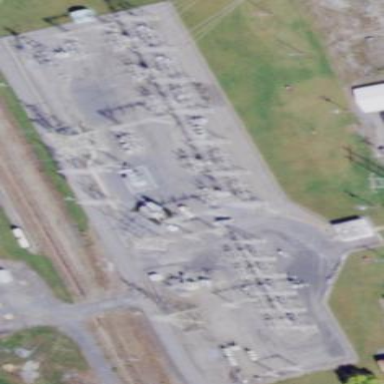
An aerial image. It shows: Power substation enclosed by fence.